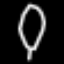
Label: leaf